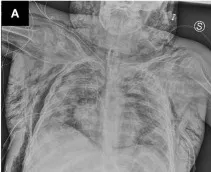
(A) Massive air leak syndrome with pneumomediastinum, bilateral pneumothorax, and subcutaneous emphysema.
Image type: radiology (x_ray)